Question: I'm trying to backup my database using the following script:
'''
import xmlrpclib
sock = xmlrpclib.ServerProxy('http://localhost:8069/xmlrpc/db')
backup_file = open('backup.dump', 'wb') # Same extension used by Odoo
backup_file.write(sock.dump('mypassword', 'mydb'))
backup_file.close()
'''
At this point the content of the file is something like this:
'''
UEsDBBQAAAAIADGEbkVAyAv5JvGAAMH+wQEIAAAAZHVtcC5zcWzsvWtz3EaSNvrdvwLxbrzH5K7N
GWv3ndjjGc8GTdG2ZinJI9LWzjlxogPsRlMYo4E2gJZE//pTV6CuQFUhE/RcFDFjNrrxZNYt88ms
2+eff/L559n3Tdc/tMXtn2+yXd7n93lXZLvT4Ui+++ST2+u7rOvzvjgUdb/py0PRnPrsq+y3v2df
Vc32J/vptirpr4t62+zK+oF88ekPd9/856e/l3D1Lm93m21T75v2QH6x6fqW/Kcjv2xqgfGuIND7
U73ty6be3BOkgn6/z6uu0MQQgM2h6Lr8gf3gQ97WBOv3n1D9SfFe5Yfiy+xYHR+6n6vfZ3ePR/Lx
+n/url/dvnj96vfZLZF0yL/MPv999vpDXbTkL1byqzfXl3fX4y+zF99kr17fkQcvbu9uJWD29sXd
d9nt1XfXLy+z48NmS2qwaqh0TfyIYihy9frly+tXdxNq8B9k5FULJHtxm336/c1vjg+08Y5tsy12
pzavsiqvH06kPj6lerA6L/J2+25zzPt3pIqOp/uq3H6m60t/tiv2+aki7ZzfV0V3zLcFbbtPjW8/
lP27TVPulObQCptvt82JNIz4ryzq3eXXN9djQbkSY2nJzwapX2ZqE7AXTdTs7JOM/Ct3WVn3xUPR
ssZ59cPNzWfsi2Pe0s5RFfte/kL7oi0f3hnfkN5akH6Xt/m2J3jv8/aRdKSz3/3HuYG9bQsyIjZk
tBQZ7fykRx+OGa0WOgzok+yXpi74j9uC9PNtWRXZfdNURV4LjFNL9Ng+bsYSaOAn8/mHtnQ9PnVF
...
...
'''
When backing up through the Odoo Database Management I get a zipped file which is what I'm trying to achieve. For example :

Is there a way to "reconstruct" all those bytes to a valid Odoo backup file? I tried with 'StringIO' and 'ByteIO' with no success. Any help will be much appreciated.
---
Thanks to @Andre I finally have a solution:
'''
import base64
import xmlrpclib
sock = xmlrpclib.ServerProxy('http://localhost:8069/xmlrpc/db')
backup_file = open('backup.dump', 'wb')
backup_file.write(base64.b64decode(sock.dump('mypassword', 'mydb')))
backup_file.close()
'''
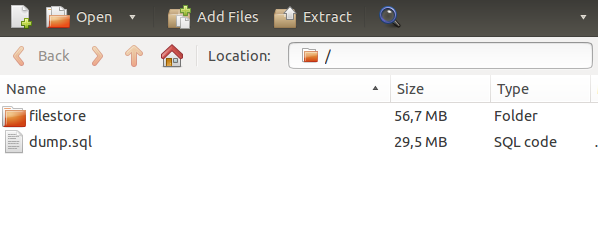
Answer: The dump() function encodes the file in <URL> before returning it. You can decode it with the base64 command:
'''
base64 -d [dump file] > [decoded file]
'''